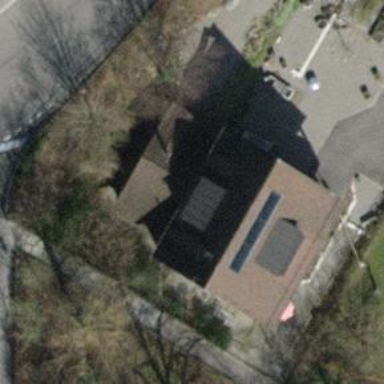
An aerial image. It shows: Detached building with gabled roof.